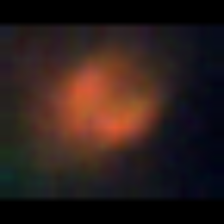
Taxon: NanoPlankton
Group: Other